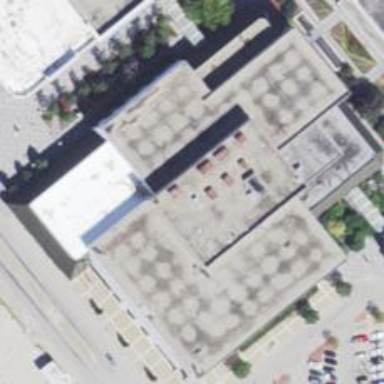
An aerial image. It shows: Retail building that houses department store.